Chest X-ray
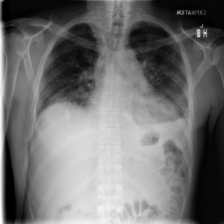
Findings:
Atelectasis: negative
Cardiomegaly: negative
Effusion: positive
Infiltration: negative
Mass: negative
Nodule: negative
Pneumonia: negative
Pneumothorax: negative
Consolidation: negative
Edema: negative
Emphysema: negative
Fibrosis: negative
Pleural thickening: negative
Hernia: negative